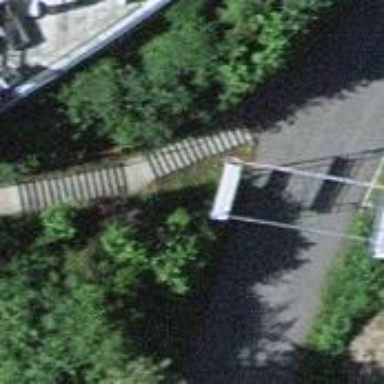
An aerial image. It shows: Road with steps.